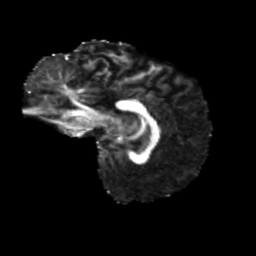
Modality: FA
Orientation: sagittal
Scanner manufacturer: siemens
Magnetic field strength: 3 T
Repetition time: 4 s
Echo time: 0.0594 s